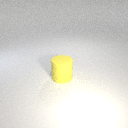
large yellow rubber cylinder